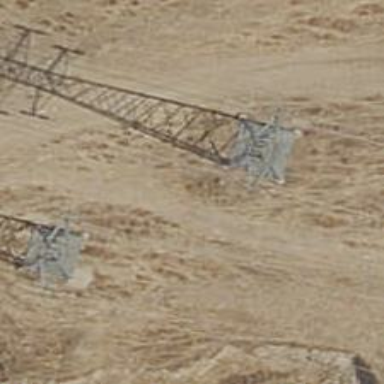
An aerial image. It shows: Power tower.